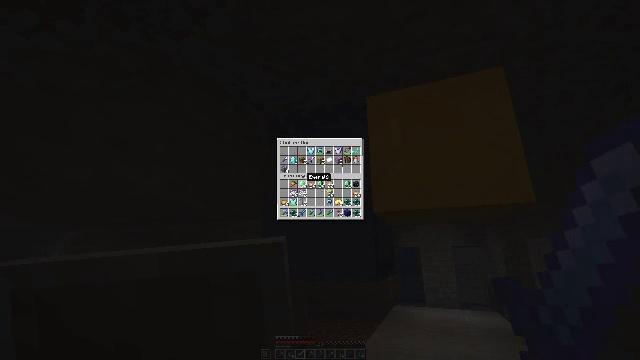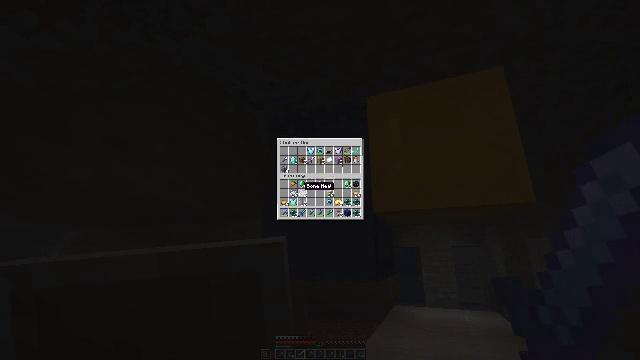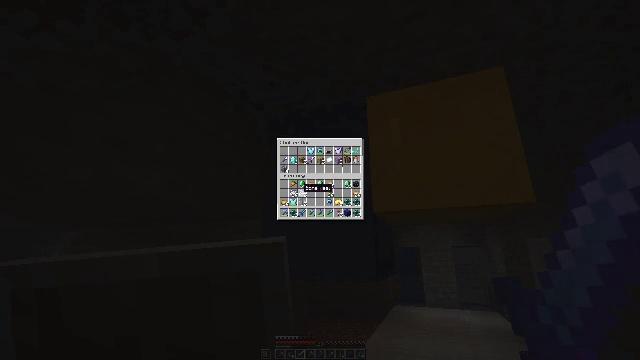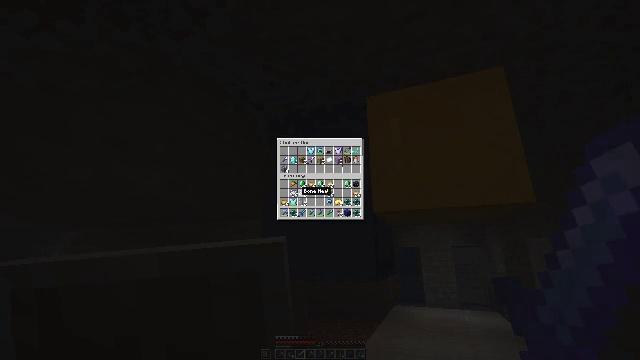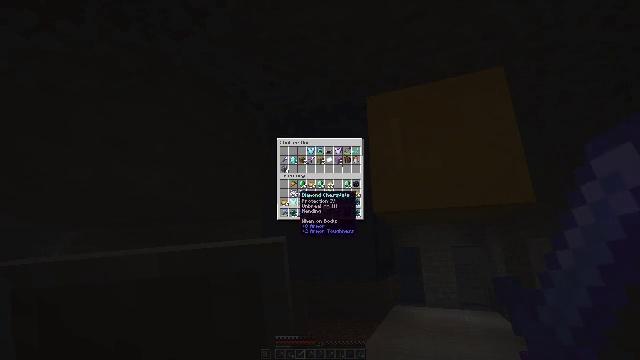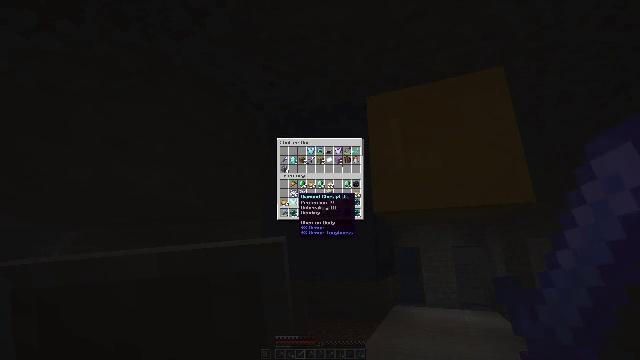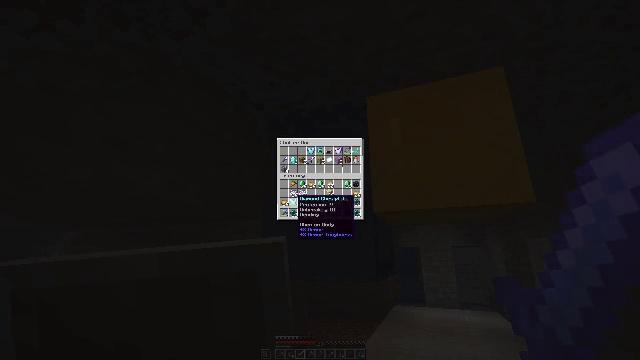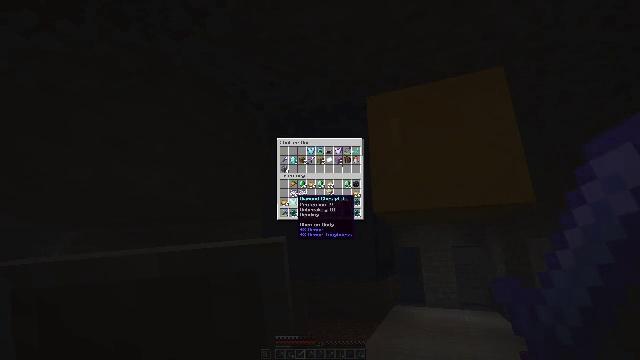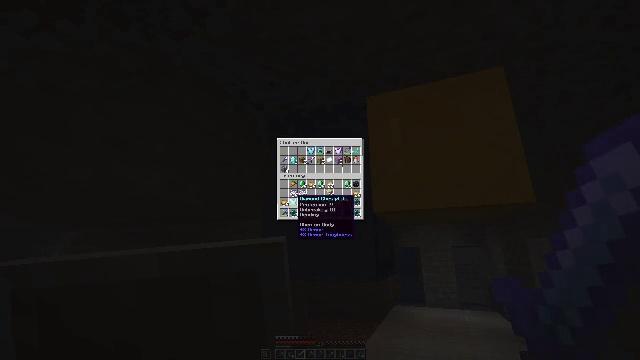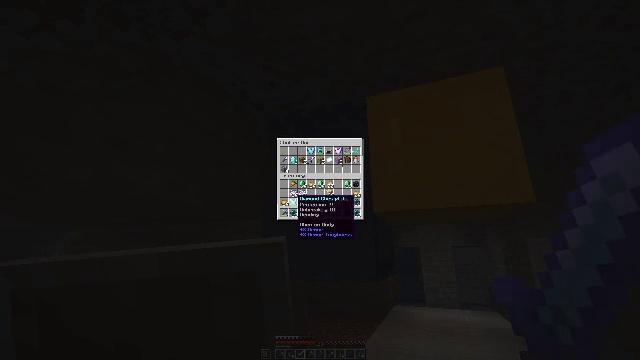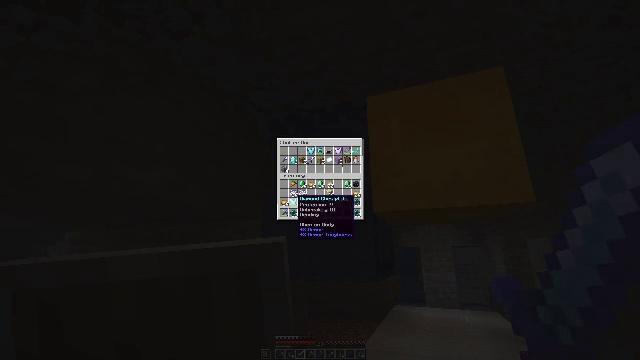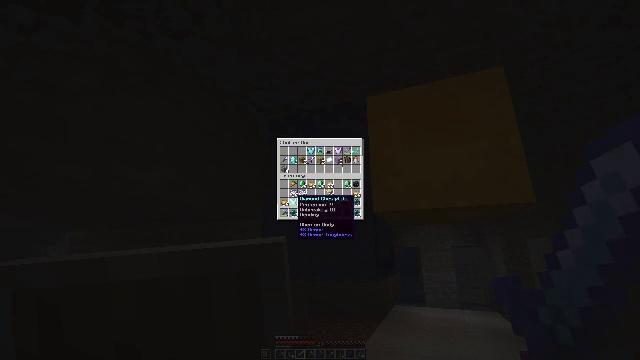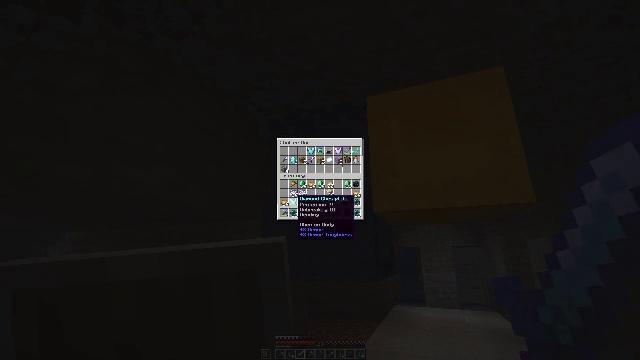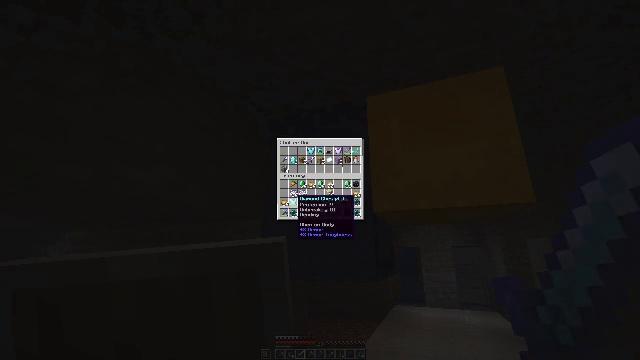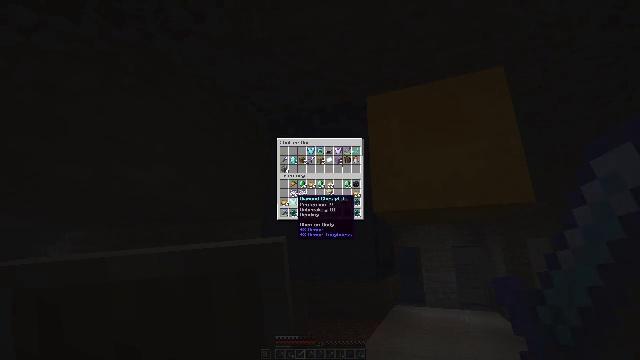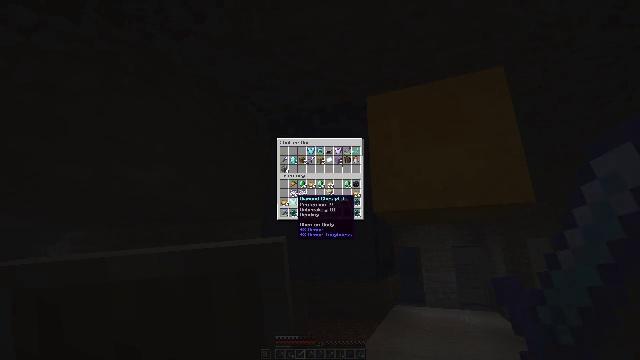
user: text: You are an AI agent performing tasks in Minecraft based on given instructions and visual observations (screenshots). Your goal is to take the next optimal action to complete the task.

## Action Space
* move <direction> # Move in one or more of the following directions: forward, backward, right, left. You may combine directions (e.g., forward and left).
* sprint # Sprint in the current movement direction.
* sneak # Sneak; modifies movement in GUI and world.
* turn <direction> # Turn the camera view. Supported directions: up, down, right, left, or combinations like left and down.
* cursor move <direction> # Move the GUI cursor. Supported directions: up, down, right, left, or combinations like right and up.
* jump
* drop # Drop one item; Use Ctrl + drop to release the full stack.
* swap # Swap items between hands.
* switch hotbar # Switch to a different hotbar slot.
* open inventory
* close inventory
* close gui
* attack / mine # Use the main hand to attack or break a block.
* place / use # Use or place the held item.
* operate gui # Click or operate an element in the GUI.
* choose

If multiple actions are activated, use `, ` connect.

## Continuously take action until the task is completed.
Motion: motion action
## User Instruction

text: Collect the blue shulker box into your inventory.
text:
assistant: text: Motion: turn down
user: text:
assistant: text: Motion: no_op
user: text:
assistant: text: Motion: no_op
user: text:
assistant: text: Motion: turn down
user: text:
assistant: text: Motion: no_op
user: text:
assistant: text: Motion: no_op
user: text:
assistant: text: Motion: no_op
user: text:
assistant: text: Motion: no_op
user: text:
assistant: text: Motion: no_op
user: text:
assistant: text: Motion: no_op
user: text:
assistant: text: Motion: no_op
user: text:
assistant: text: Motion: no_op
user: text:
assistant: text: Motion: no_op
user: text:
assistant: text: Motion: no_op
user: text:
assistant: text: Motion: no_op
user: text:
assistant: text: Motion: no_op
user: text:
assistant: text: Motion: no_op
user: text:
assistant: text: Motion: no_op
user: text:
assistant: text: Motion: no_op
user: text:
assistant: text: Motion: no_op
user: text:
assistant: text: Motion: no_op
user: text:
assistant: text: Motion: no_op
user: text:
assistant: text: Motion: no_op
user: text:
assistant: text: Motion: no_op
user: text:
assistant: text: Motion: no_op
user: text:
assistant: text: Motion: no_op
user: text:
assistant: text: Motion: no_op
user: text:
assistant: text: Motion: no_op
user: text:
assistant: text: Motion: no_op
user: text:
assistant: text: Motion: no_op